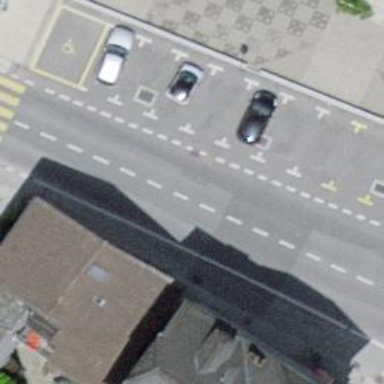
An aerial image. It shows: Zebra crossing on the road.